Question: Below is the query which works but with some errors:
'''
SELECT dbo.Booking.Cost,
dbo.Booking.StatusID,
dbo.Account.FirstName,
dbo.Attendee.HelmetsPurchased AS ProductsPurchased,
dbo.Attendee.GaragesPurchased,
dbo.Attendee.SecondDriver AS [Driver Name]
FROM dbo.Booking
JOIN dbo.Attendee ON dbo.Booking.EventID = dbo.Attendee.EventID
JOIN dbo.Account ON dbo.Booking.UserID = dbo.Account.UserID
WHERE (dbo.Booking.EventID = 15)
'''
Output:

The issue with the generated table is the column product purchased and driver name is populated with text for every row which in this case it should be populated for only the rows which has 'Drivername' and product purchased. There is only one row in the attendee table which has 'drivername', product purchase fields populated for username mark, while all the other rows has null value for both the 'drivername' and products.
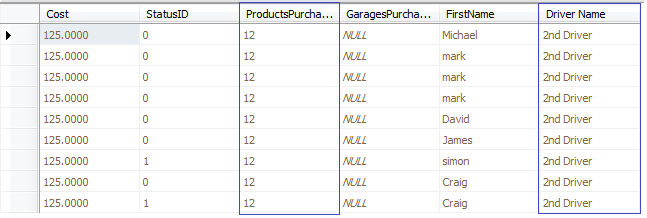
Answer: If you don't need driver name, the following could help:
'''
SELECT
B.EventId,
B.Cost,
B.StatusID,
A.FirstName,
SUM(AT.HelmetsPurchased) AS ProductsPurchased,
SUM(AT.GaragesPurchased) AS GaragesPurchased
FROM
dbo.Booking B
INNER JOIN
dbo.Account A ON B.UserID = A.UserID
LEFT OUTER JOIN
dbo.Attendee AT ON B.EventID = AT.EventID
WHERE (dbo.Booking.EventID = 15)
GROUP BY B.EventId, B.Cost, B.StatusId, A.FirstName
'''